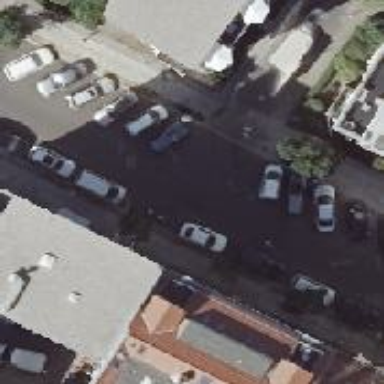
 there is diagonal on-street parking lane."